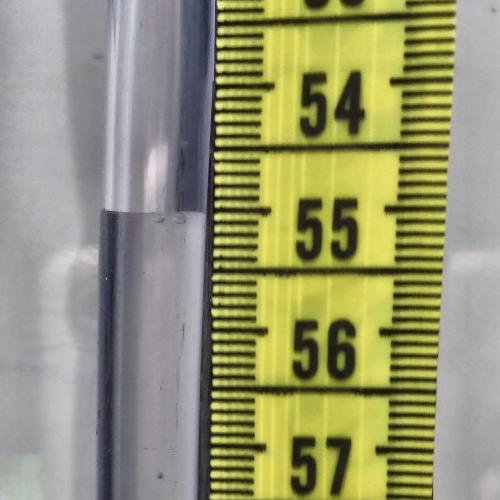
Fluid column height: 55.0 cm